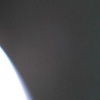
Label: space